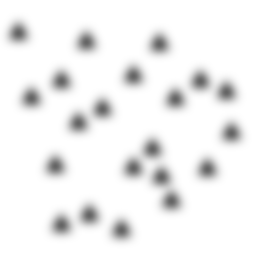
Squares: 0
Triangles: 21
Stars: 0
Total shapes: 21